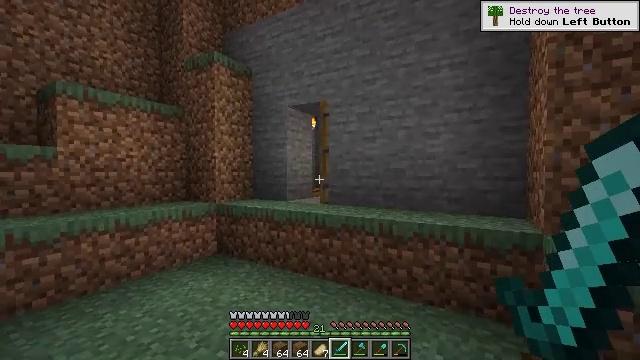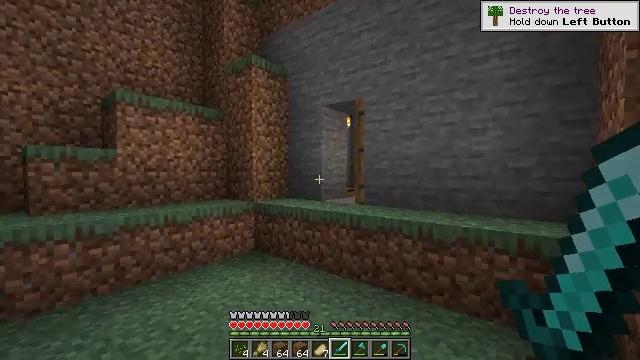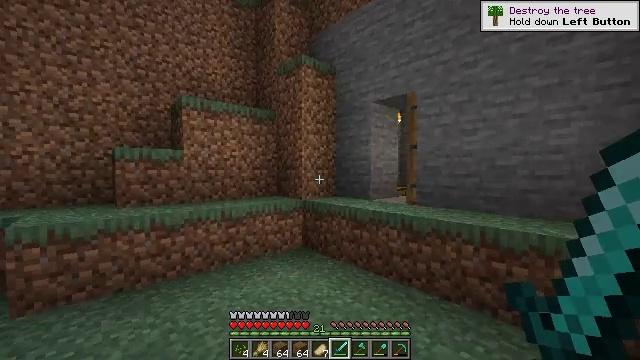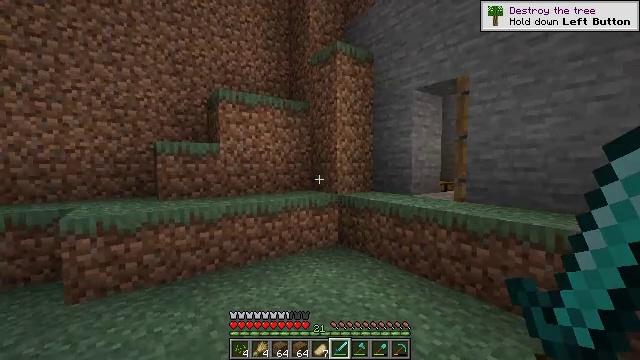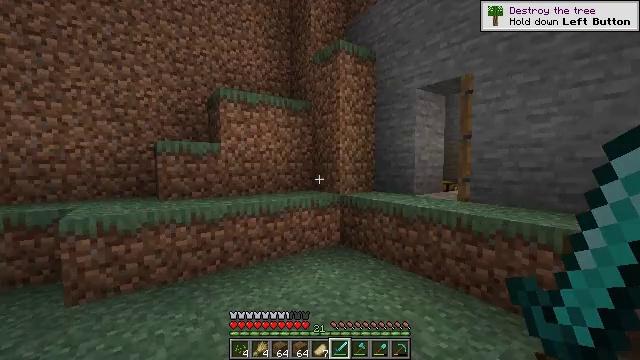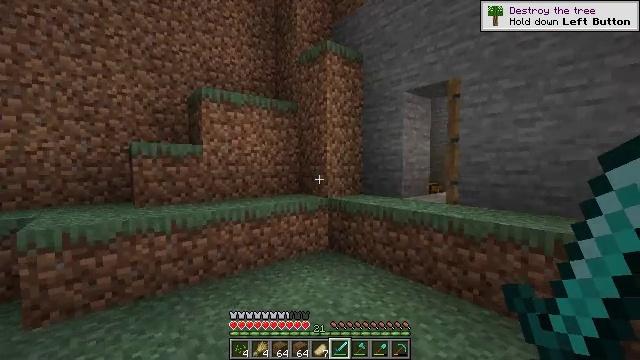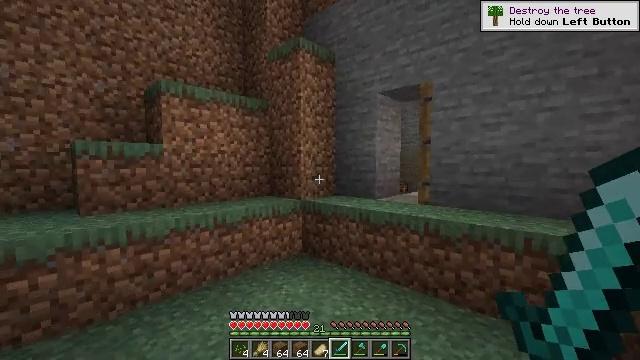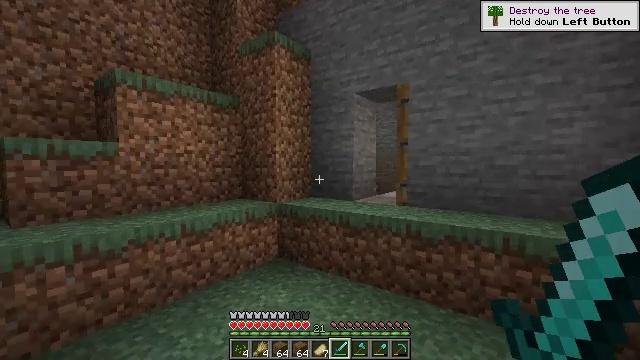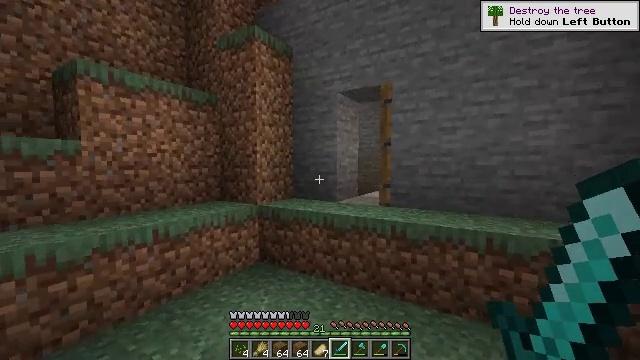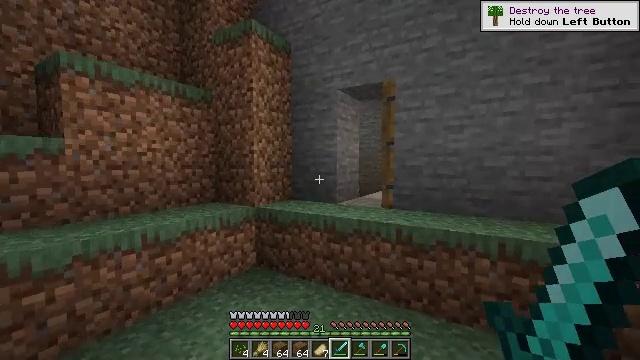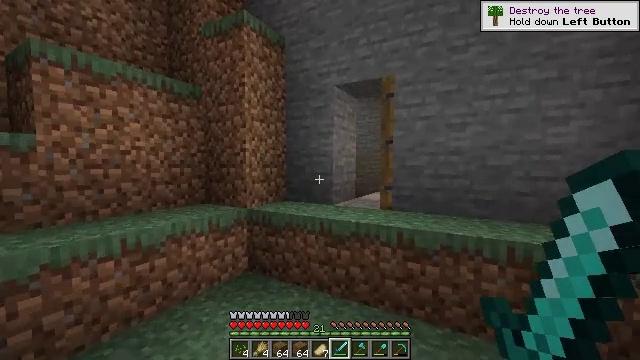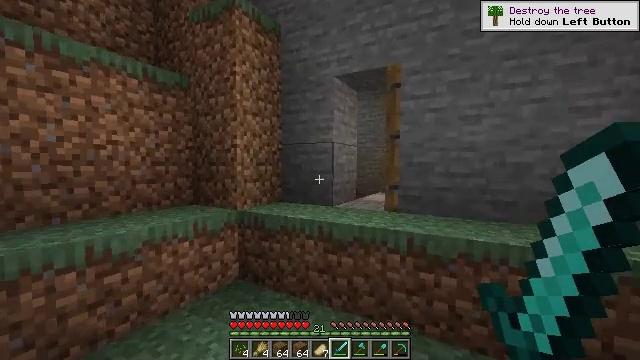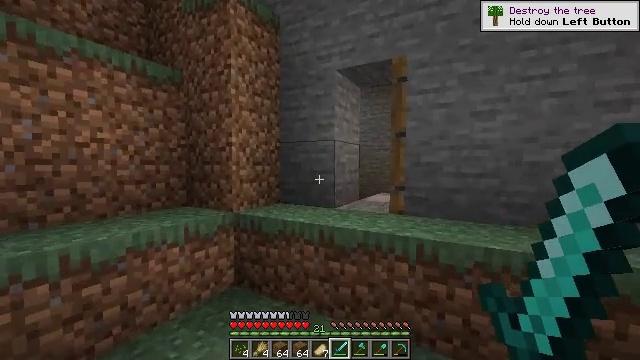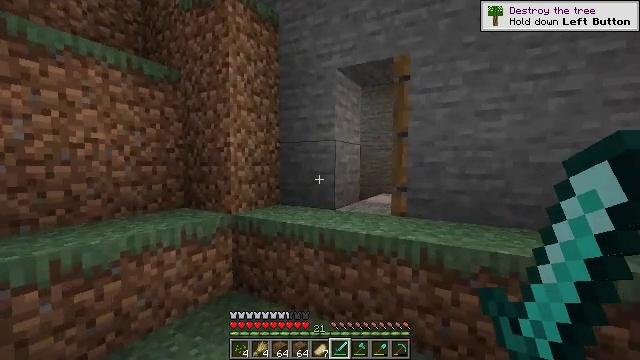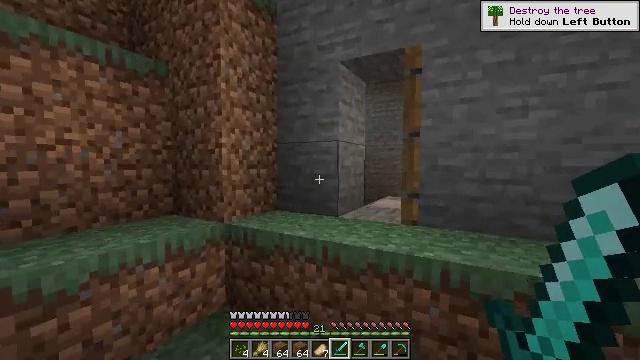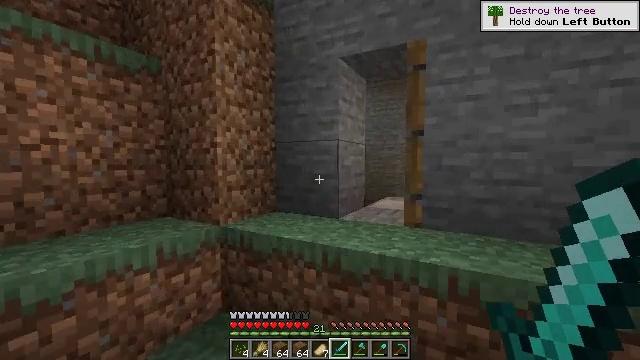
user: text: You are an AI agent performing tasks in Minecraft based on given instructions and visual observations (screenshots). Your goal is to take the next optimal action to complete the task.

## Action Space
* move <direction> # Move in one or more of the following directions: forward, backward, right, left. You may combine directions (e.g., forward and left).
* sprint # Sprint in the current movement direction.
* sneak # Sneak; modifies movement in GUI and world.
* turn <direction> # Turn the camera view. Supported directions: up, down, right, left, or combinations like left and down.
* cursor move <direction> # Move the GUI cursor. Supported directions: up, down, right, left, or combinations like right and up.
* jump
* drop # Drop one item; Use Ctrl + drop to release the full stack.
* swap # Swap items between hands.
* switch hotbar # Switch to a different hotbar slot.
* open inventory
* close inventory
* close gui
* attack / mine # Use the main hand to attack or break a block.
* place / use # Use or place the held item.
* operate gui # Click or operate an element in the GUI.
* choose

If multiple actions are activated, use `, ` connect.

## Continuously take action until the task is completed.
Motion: motion action
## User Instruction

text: Create a dispenser in the crafting table.
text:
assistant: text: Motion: move forward, turn left
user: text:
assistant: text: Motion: move forward and move left, turn left
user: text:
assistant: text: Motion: move forward and move left, turn left and down
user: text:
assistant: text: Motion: move forward and move left
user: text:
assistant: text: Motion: move forward and move left, turn right
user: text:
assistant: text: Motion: move forward and move left, turn right
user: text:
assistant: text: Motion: move forward, turn right
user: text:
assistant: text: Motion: move forward, turn right
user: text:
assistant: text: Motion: move forward
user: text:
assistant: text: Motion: move forward, turn right
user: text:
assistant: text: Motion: move forward
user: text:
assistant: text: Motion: move forward
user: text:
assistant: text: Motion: move forward
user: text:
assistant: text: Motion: move forward
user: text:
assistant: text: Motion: move forward
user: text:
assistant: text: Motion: move forward, turn right and down
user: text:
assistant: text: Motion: move forward, turn right and down
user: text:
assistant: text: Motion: move forward, turn right
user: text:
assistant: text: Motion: move forward, turn right and down, jump
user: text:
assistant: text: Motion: move forward, turn right, jump
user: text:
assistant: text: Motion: move forward, jump
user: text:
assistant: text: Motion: move forward
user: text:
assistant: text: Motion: move forward
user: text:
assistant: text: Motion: move forward
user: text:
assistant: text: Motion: move forward
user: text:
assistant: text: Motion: move forward
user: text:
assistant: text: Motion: move forward
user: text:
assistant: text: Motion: move forward, turn left
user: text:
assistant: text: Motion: move forward, turn left
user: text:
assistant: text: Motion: move forward